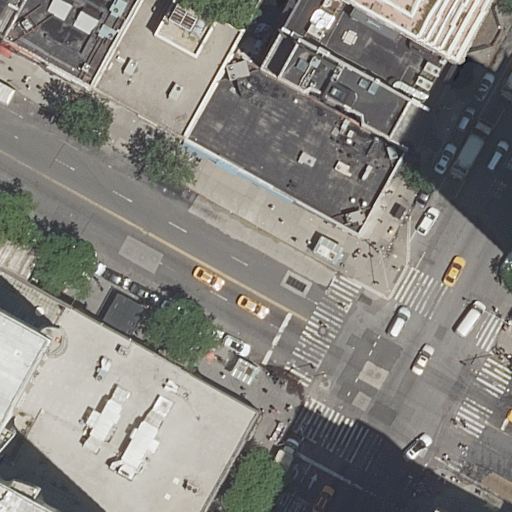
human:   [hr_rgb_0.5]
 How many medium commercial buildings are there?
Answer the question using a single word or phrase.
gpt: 0

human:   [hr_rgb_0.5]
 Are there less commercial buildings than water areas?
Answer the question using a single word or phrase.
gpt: no

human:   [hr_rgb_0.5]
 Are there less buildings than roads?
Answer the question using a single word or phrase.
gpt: no

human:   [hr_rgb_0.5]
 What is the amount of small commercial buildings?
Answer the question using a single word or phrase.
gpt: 0

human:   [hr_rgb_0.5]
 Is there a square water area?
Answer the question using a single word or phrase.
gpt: no

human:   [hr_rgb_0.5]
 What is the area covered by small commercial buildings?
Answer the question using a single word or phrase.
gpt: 0m2

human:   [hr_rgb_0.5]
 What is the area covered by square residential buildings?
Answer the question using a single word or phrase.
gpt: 0m2

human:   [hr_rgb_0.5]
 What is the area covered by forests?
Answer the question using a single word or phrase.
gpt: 0m2

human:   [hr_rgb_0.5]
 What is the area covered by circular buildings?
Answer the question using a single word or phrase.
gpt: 0m2

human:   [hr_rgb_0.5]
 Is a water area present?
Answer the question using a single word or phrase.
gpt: no

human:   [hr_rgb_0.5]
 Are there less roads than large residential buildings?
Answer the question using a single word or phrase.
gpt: yes

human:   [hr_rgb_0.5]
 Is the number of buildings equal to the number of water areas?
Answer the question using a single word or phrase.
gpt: no

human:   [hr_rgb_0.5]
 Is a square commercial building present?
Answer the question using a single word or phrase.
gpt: no

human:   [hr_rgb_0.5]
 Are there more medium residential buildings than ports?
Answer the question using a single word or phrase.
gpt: yes

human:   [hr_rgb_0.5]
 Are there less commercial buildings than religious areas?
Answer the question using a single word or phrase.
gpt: no

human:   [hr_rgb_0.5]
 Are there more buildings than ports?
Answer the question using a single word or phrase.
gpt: yes

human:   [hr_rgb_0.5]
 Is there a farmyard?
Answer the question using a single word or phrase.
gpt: no

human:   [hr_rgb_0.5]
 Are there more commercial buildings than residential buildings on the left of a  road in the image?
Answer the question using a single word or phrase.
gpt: no

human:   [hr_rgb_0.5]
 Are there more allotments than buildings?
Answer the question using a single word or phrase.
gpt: no

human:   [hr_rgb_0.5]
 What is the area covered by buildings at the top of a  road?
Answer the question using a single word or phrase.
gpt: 2571m2

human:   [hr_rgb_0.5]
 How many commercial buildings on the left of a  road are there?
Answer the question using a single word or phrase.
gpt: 0

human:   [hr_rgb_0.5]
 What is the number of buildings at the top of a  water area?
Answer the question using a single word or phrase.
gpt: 0

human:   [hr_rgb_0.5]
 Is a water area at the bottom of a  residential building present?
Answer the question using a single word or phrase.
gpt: no

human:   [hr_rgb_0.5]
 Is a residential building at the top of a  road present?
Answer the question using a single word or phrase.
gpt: yes

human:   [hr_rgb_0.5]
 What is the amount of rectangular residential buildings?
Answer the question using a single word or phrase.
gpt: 6

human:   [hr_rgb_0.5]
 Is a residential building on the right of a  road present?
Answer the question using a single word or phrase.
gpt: yes

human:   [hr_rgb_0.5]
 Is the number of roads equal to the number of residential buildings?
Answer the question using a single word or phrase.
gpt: no

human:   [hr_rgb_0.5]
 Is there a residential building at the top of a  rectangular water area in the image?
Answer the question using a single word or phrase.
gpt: no

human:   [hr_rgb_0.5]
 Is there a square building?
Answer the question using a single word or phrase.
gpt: no

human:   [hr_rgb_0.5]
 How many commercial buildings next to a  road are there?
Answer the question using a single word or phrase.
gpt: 0

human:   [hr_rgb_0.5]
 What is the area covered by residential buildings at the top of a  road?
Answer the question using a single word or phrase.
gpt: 2571m2

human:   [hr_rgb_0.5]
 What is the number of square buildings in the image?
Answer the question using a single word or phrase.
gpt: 0

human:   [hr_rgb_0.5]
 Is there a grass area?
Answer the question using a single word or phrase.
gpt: no

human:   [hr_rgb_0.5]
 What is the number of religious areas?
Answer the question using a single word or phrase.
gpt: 0

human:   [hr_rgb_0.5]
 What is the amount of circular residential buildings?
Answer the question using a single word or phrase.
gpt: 0

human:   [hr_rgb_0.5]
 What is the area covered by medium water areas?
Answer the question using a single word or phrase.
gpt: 0m2